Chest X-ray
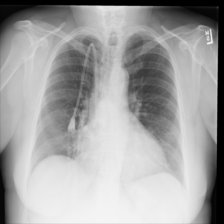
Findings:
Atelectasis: positive
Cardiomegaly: negative
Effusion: negative
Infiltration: negative
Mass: negative
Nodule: positive
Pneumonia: negative
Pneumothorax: negative
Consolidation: negative
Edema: negative
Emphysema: negative
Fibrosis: negative
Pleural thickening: negative
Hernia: negative